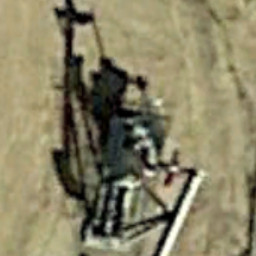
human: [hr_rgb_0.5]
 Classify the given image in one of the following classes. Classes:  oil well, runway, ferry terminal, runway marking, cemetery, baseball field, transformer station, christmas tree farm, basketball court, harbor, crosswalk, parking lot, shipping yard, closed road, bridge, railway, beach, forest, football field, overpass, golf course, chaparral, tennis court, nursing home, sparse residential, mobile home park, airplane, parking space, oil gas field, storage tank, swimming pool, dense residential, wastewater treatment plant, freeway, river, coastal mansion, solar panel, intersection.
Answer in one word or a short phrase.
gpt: oil well